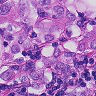
Metastatic tissue present: yes